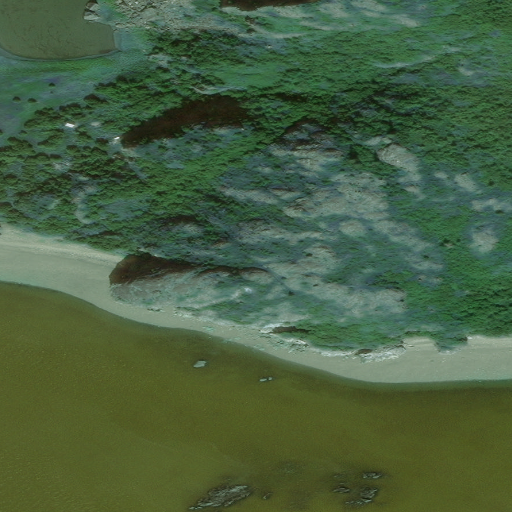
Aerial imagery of cape in Alaska named AC Point containing only unknown